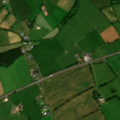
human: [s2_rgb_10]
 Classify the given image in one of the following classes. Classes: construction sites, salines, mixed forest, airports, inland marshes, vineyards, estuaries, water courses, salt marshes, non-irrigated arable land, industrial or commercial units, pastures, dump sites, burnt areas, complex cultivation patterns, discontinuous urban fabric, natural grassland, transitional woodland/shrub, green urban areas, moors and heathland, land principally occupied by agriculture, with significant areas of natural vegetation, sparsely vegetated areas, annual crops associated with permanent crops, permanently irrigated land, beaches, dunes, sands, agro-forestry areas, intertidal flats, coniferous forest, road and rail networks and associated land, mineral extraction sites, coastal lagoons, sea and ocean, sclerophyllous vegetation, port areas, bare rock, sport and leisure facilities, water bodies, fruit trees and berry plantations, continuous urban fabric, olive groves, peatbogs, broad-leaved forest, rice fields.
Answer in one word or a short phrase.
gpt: non-irrigated arable land, pastures